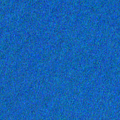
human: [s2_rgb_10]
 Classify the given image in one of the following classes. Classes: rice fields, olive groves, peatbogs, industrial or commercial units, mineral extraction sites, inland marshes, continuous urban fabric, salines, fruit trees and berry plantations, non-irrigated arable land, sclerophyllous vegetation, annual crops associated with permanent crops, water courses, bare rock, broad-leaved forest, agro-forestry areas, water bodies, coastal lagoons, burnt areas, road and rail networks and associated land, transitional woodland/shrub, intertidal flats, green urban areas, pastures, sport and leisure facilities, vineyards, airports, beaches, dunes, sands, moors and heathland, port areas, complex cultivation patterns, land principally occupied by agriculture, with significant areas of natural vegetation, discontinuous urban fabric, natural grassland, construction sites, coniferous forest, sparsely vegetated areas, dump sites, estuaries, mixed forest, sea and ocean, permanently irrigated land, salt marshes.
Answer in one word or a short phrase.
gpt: sea and ocean